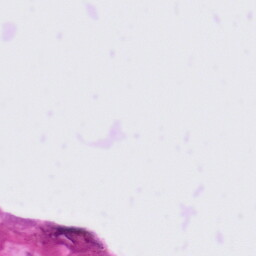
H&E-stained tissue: Tonsil